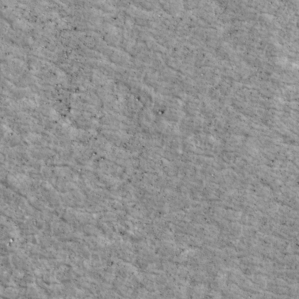
Label: non_frost